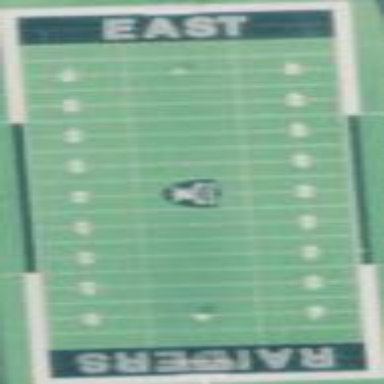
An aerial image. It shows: Pitch for American football.